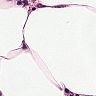
Metastatic tissue present: no